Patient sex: M
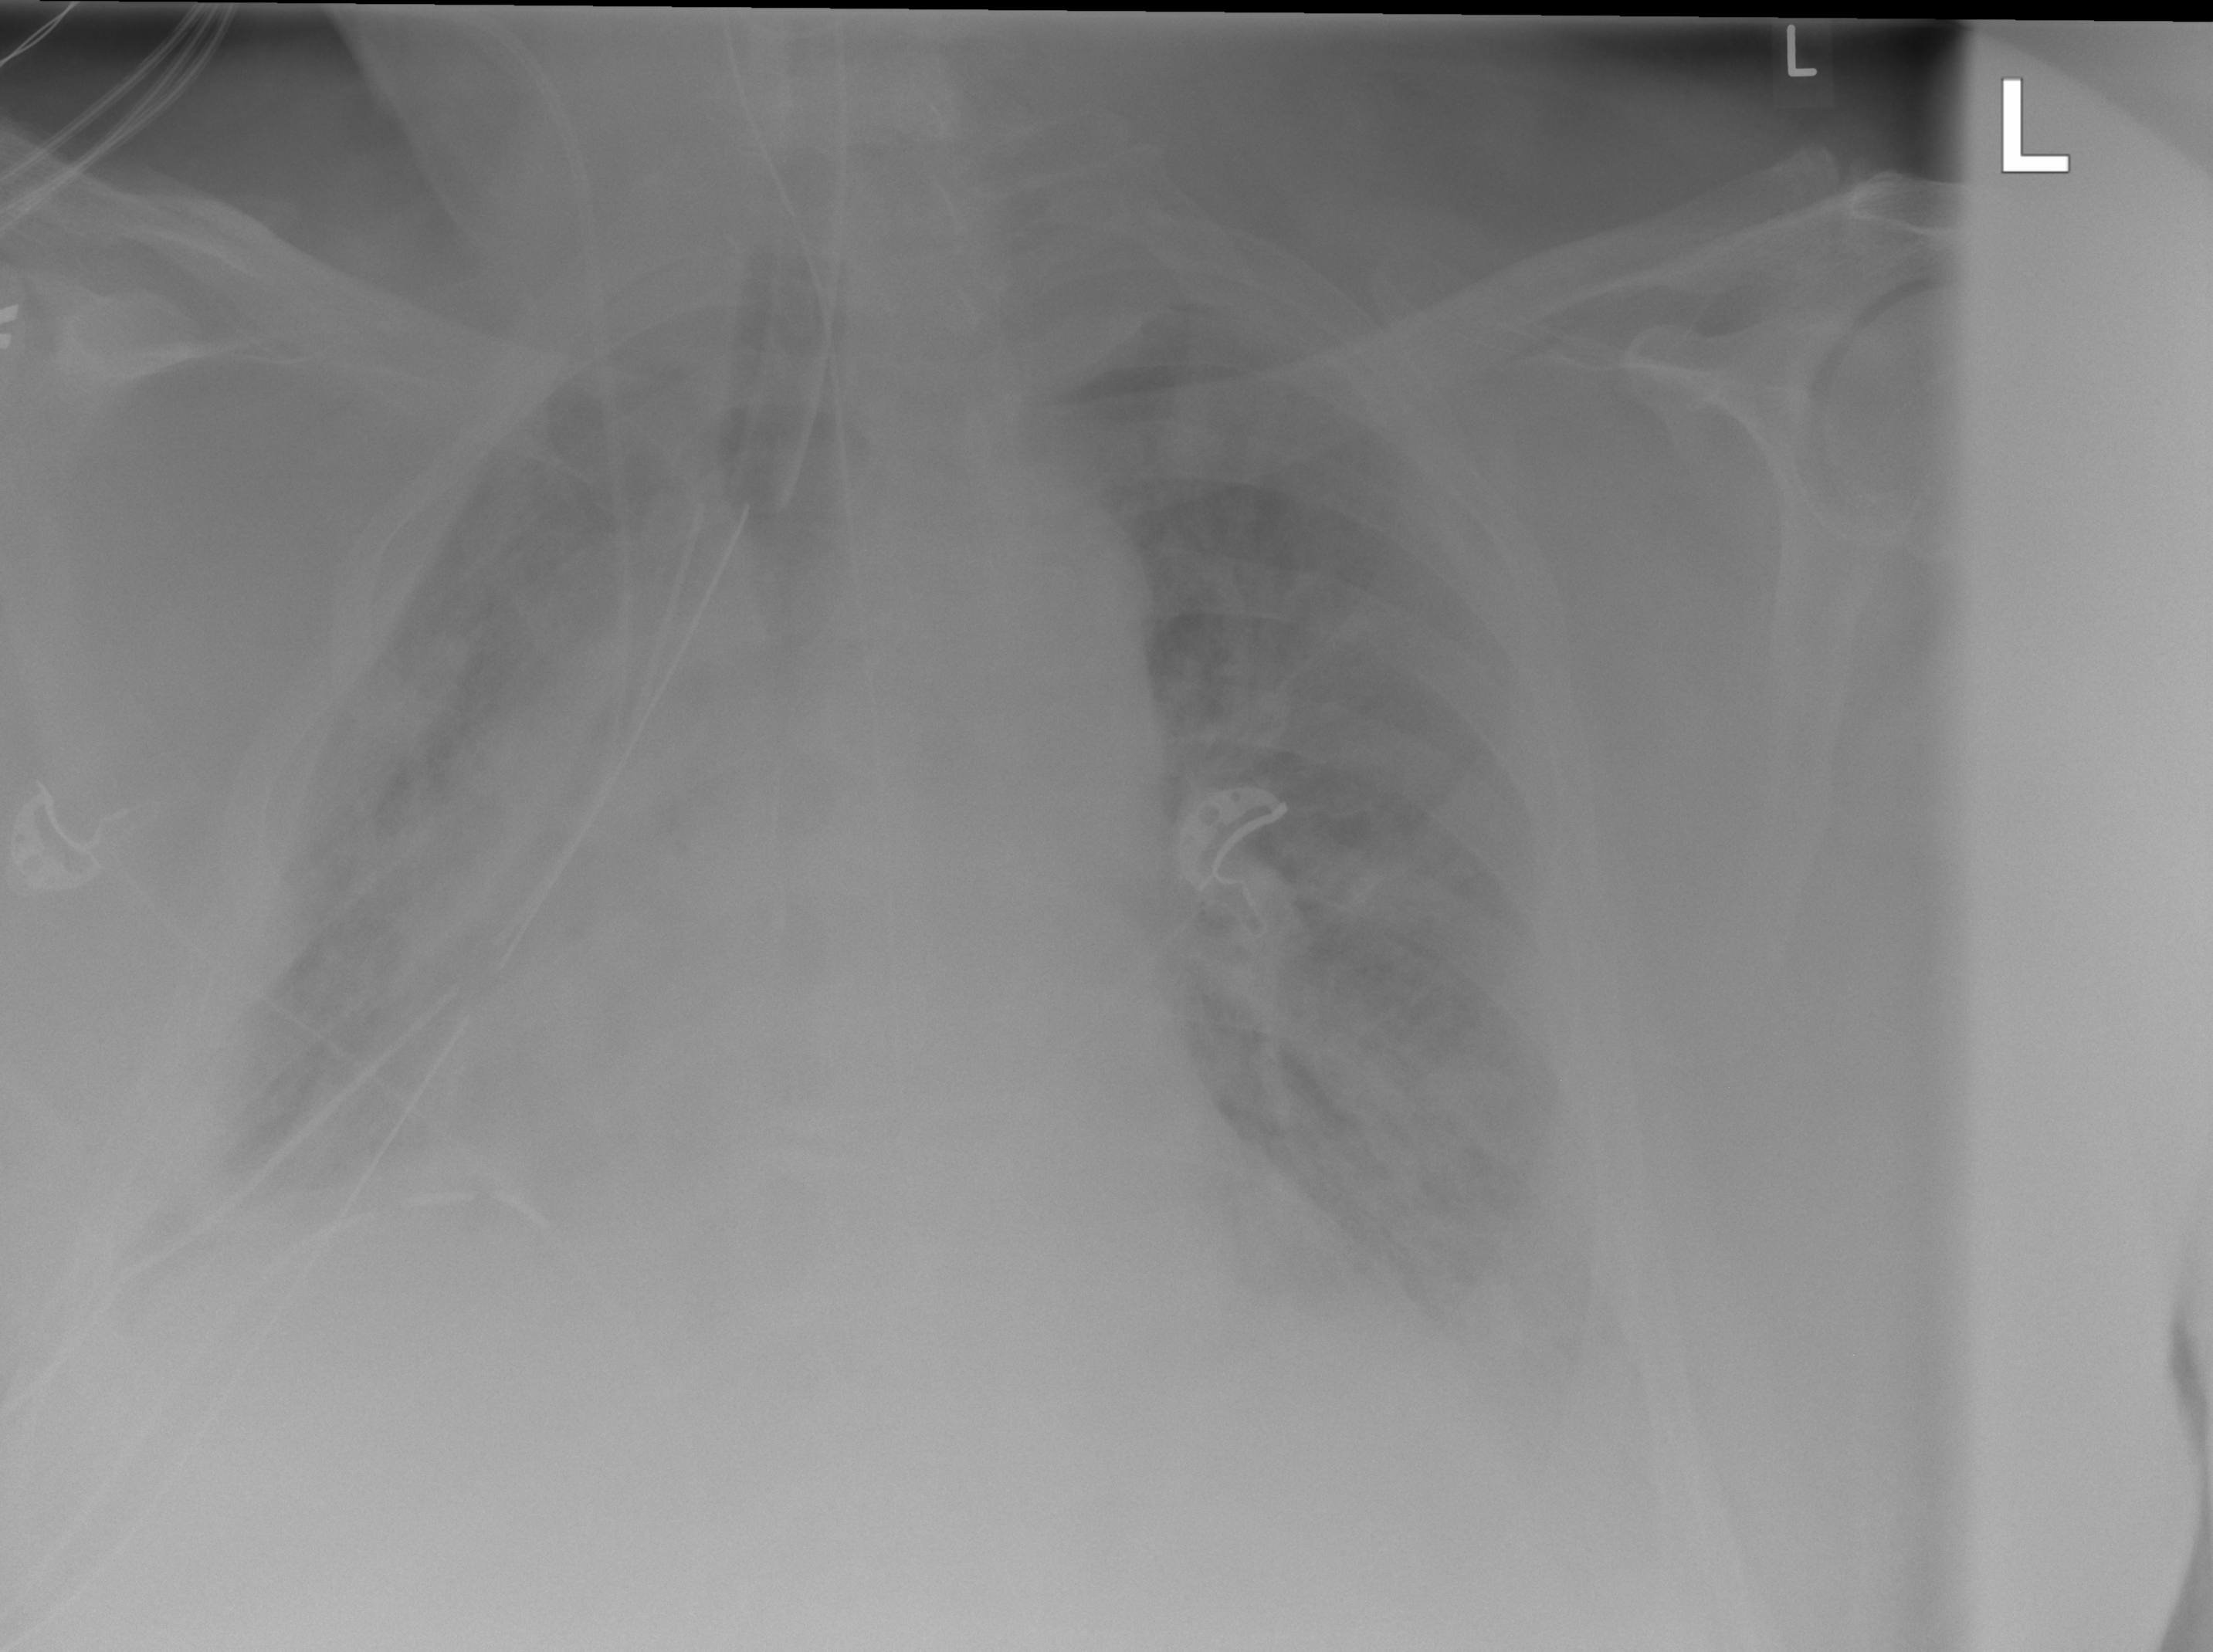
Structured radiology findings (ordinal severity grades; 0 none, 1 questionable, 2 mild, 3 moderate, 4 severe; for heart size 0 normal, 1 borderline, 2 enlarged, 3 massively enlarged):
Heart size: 2
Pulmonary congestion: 2
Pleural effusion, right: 2
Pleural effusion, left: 2
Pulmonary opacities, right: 1
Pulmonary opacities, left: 1
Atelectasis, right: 3
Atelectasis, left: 2